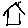
Label: house